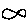
Label: fish